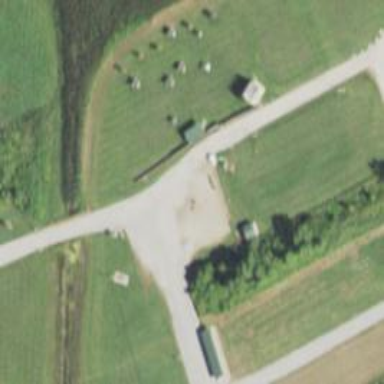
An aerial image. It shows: Shooting ground designed for rifle and archery sports.